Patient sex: M
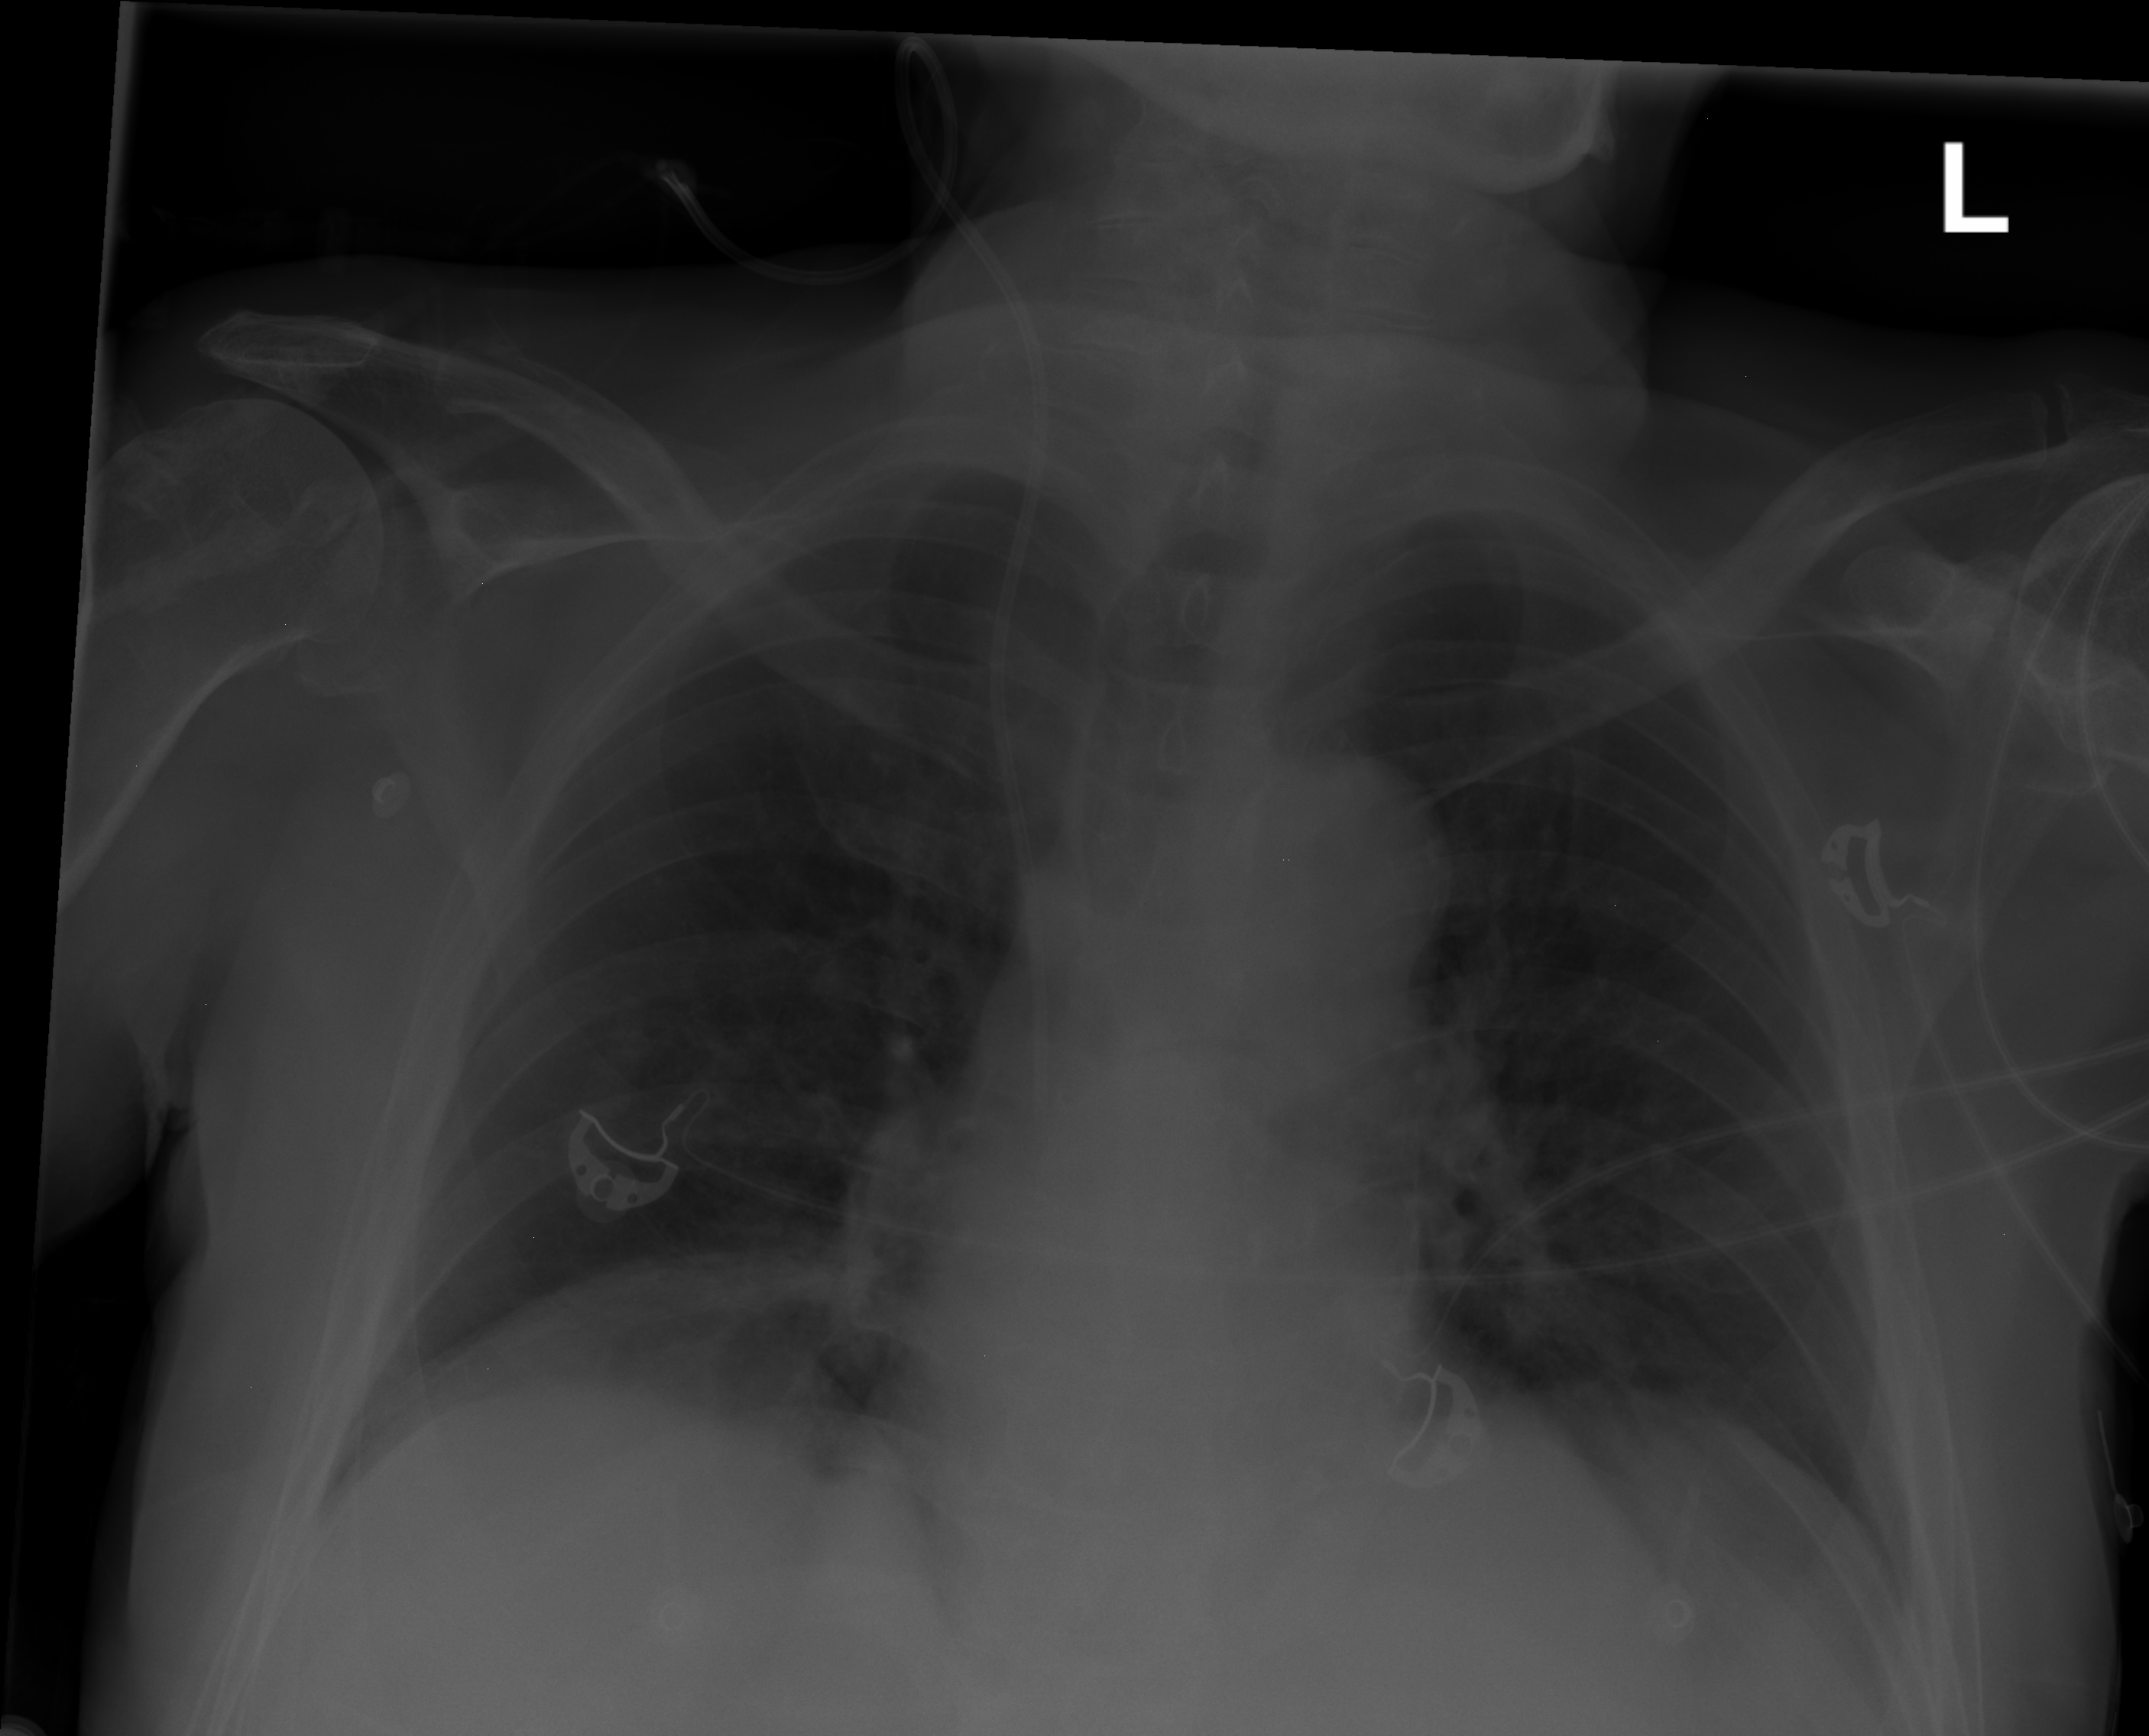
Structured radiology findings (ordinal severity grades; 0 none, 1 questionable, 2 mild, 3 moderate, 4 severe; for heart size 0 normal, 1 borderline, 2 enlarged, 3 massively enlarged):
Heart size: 0
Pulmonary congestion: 0
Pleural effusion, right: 0
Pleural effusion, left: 0
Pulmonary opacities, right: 0
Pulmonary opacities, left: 0
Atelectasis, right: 2
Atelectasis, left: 0